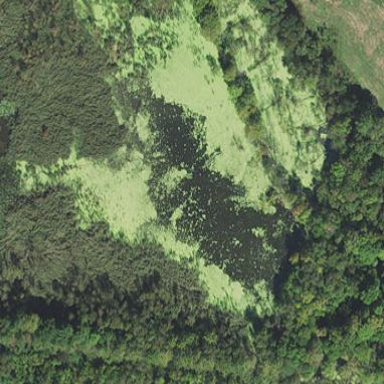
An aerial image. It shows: Wetland area.